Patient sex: M
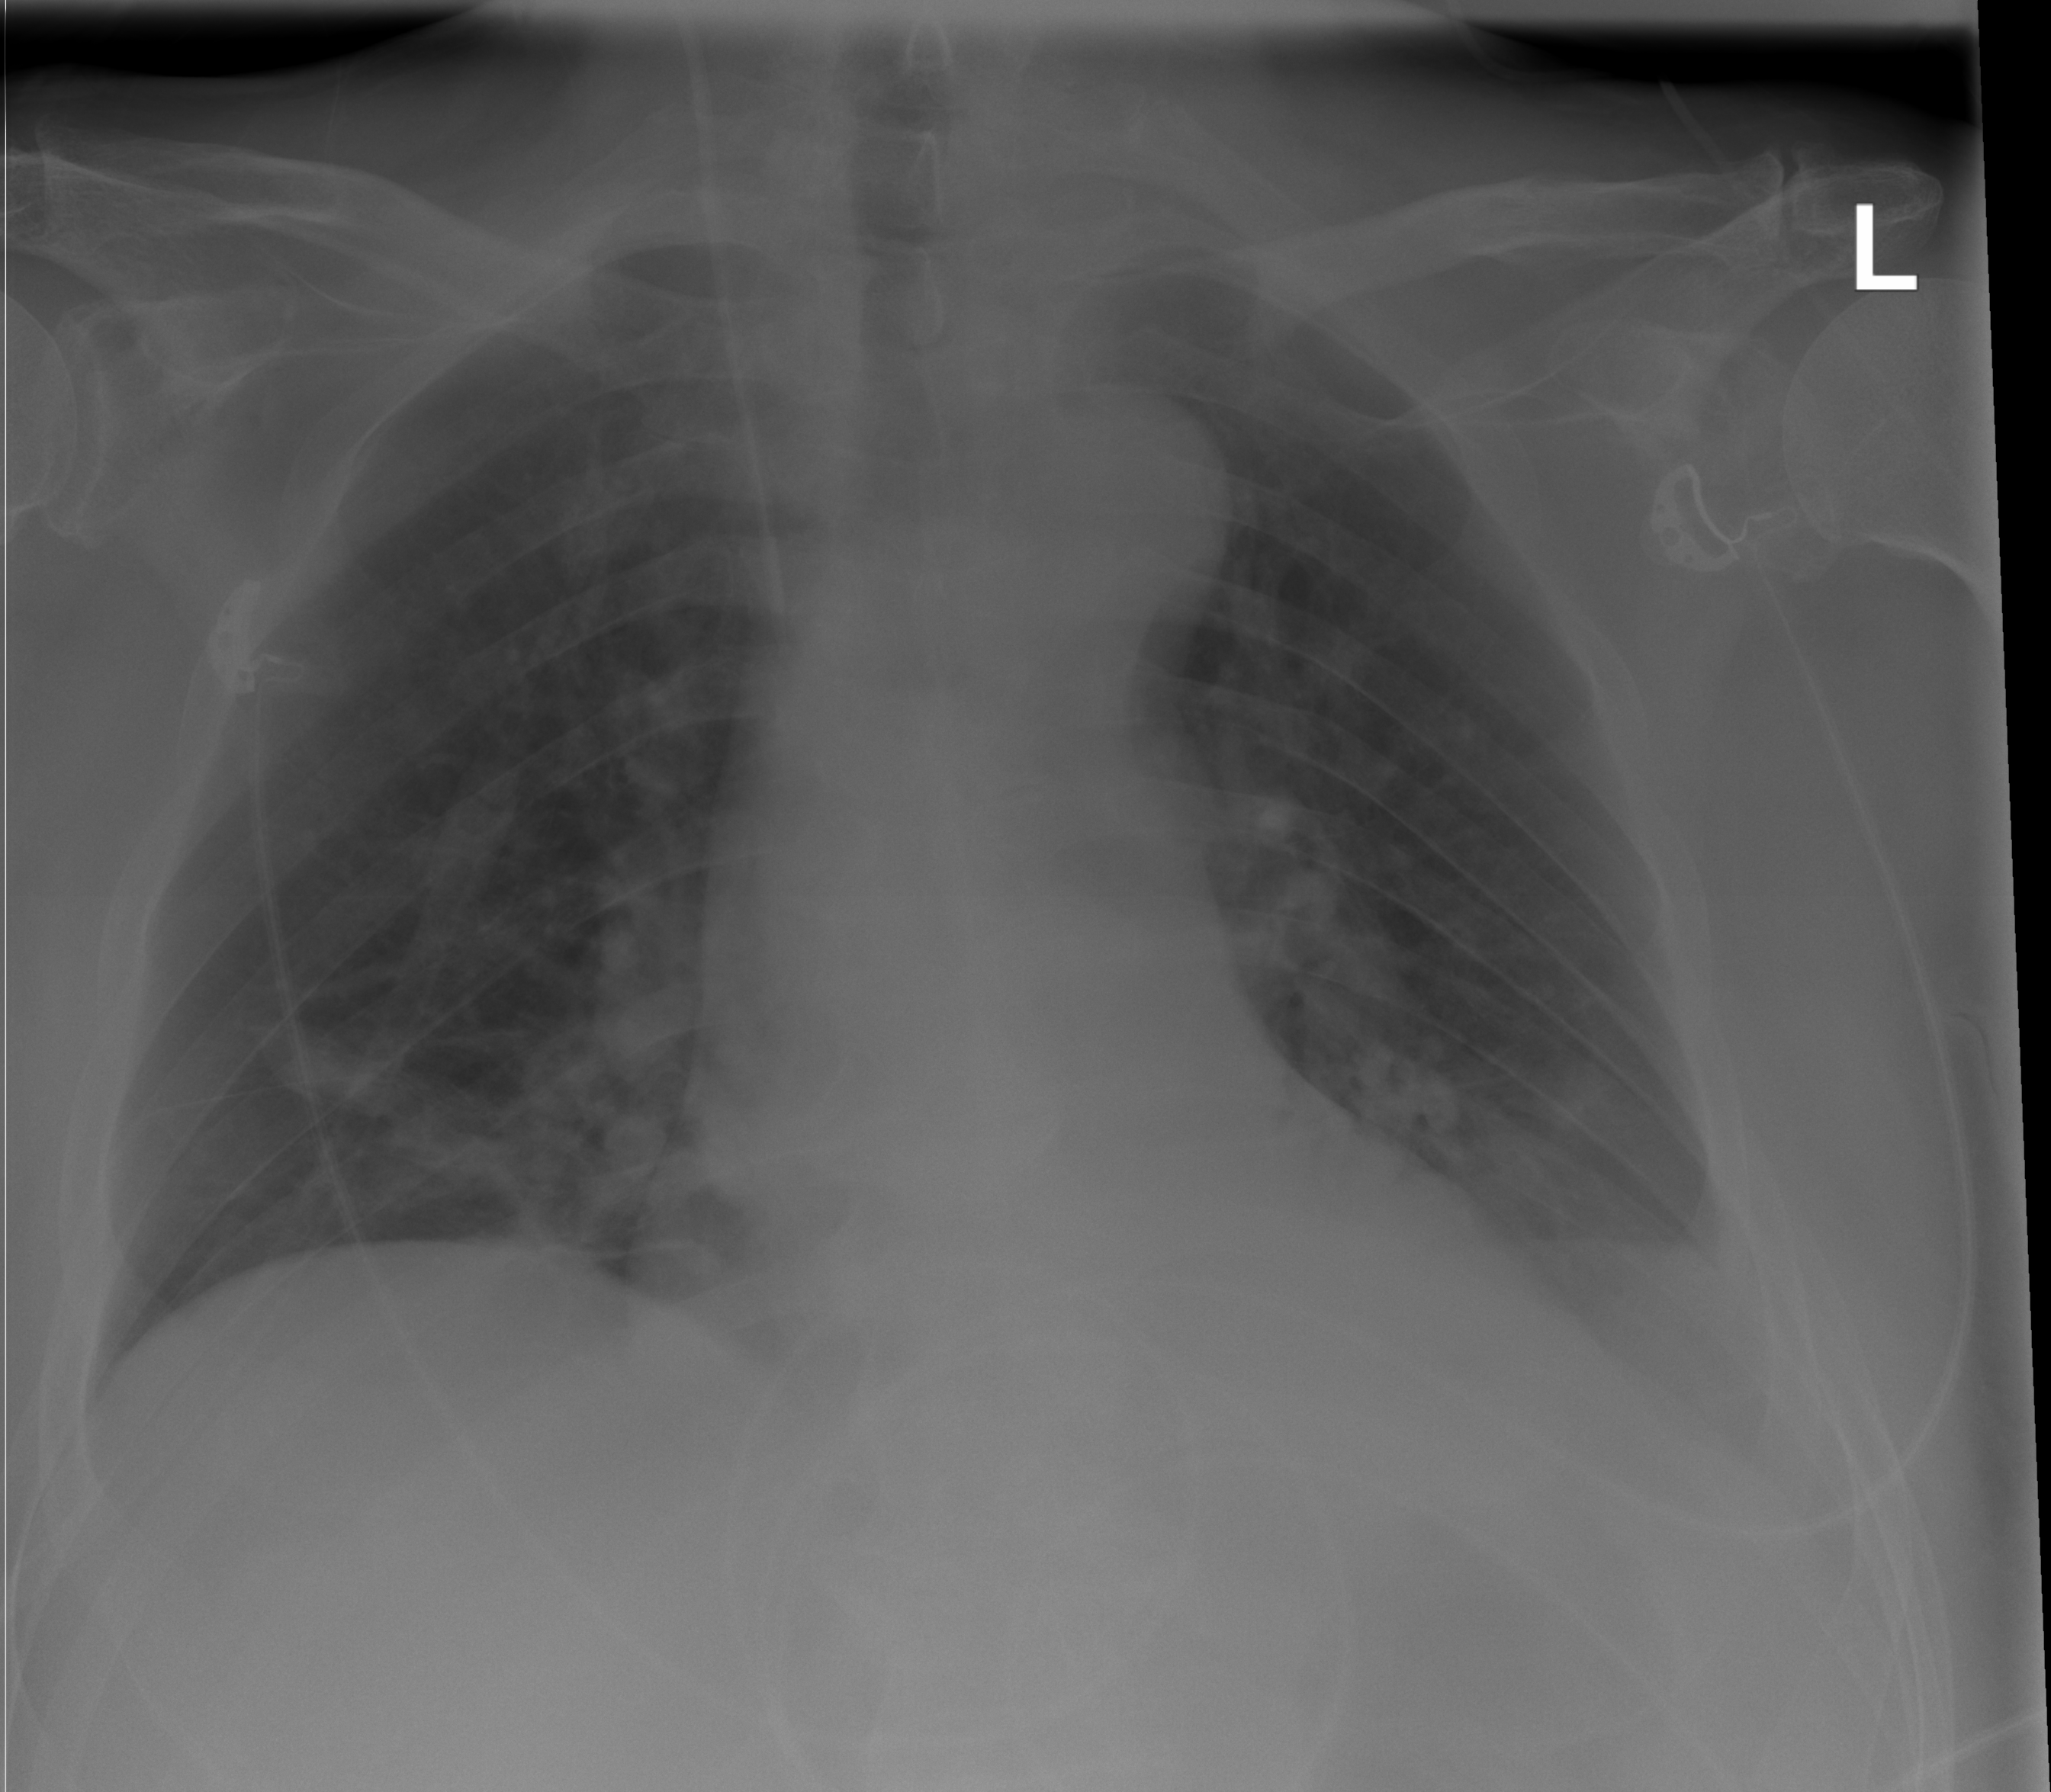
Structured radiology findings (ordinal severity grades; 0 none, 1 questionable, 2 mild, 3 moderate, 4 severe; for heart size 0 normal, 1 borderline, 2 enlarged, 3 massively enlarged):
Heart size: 0
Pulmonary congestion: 0
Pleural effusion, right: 0
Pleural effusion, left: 2
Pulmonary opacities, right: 0
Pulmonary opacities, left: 0
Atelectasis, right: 0
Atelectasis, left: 0